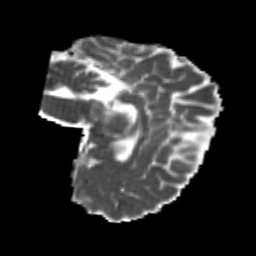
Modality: MD
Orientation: sagittal
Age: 25
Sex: female
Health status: healthy
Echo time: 0.074 s